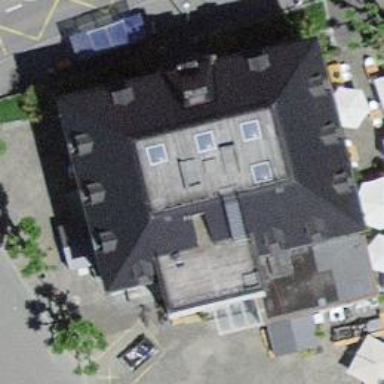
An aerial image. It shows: Hotel with bar.